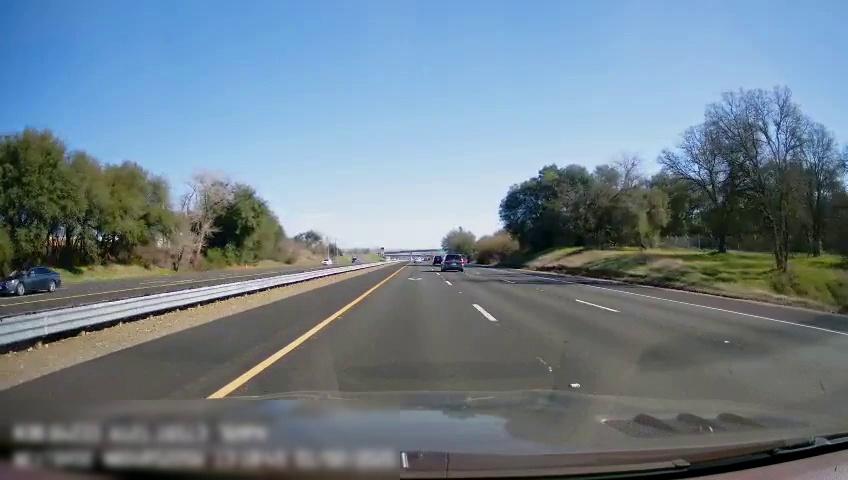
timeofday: Day
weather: Sunny
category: Drivable Space
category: Drivable Space
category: Vehicles | Car
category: Vehicles | SUV
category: Vehicles | Car
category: Lanes | Opposite Lane
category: Lanes | Current Lane
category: Lanes | Current Lane
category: Lanes | Alternate Lane
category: Lanes | Alternate Lane